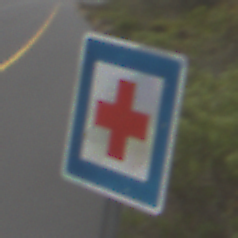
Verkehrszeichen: ErsteHilfe
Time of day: Midday
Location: Outdoor (Nature)
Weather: Overcast
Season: NotSpecified
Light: Natural